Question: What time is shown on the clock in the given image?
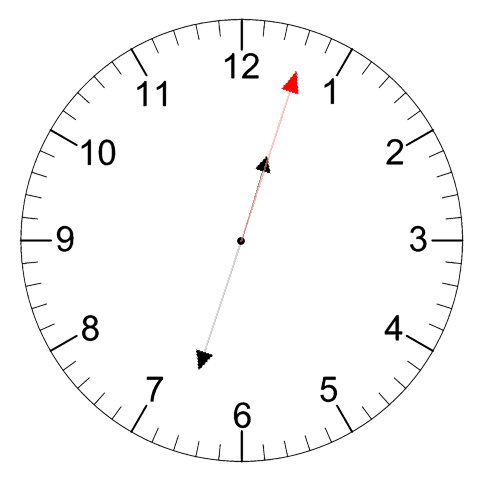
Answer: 12:33:03